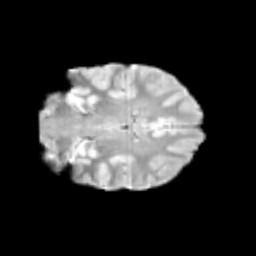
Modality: T2w
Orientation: coronal
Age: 12
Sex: female
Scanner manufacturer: siemens
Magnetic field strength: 3 T
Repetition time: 3.8 s
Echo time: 0.07 s